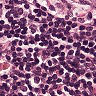
Metastatic tissue present: no